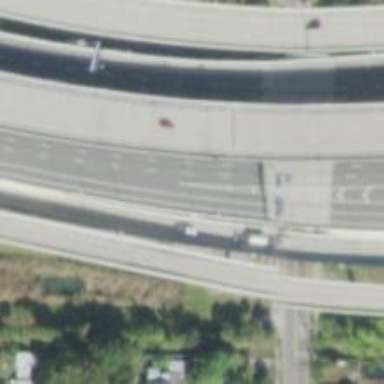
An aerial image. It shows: Asphalt motorway link.